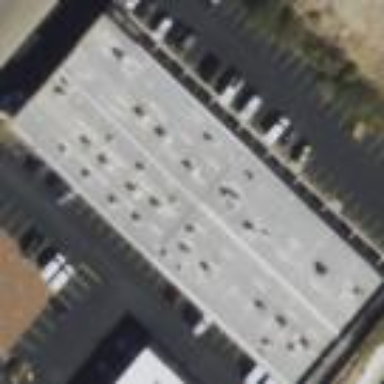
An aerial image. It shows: Commercial building.